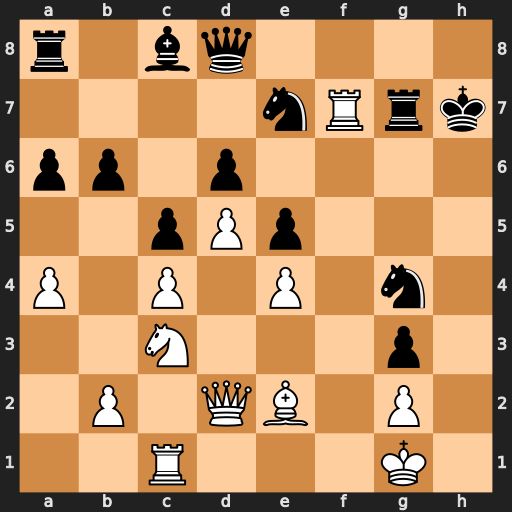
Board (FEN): r1bq4/4nRrk/pp1p4/2pPp3/P1P1P1n1/2N3p1/1P1QB1P1/2R3K1
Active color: w
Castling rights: -
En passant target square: -
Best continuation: Rxg7+ Kxg7 Qg5+